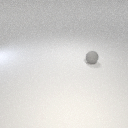
small gray rubber sphere